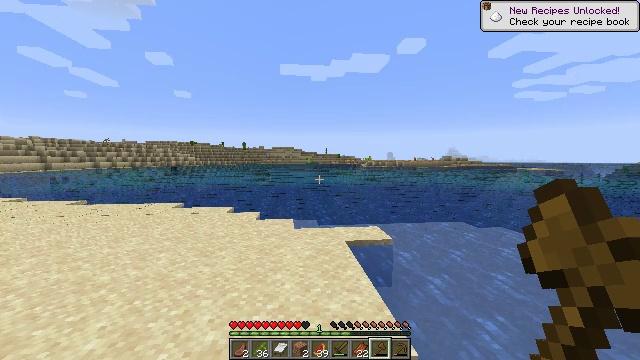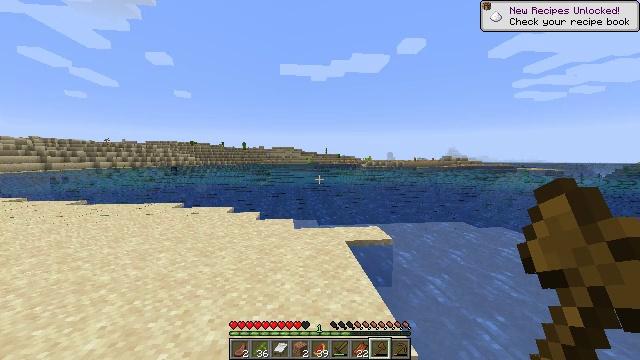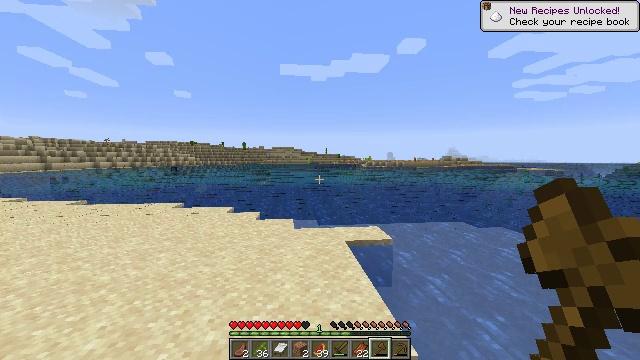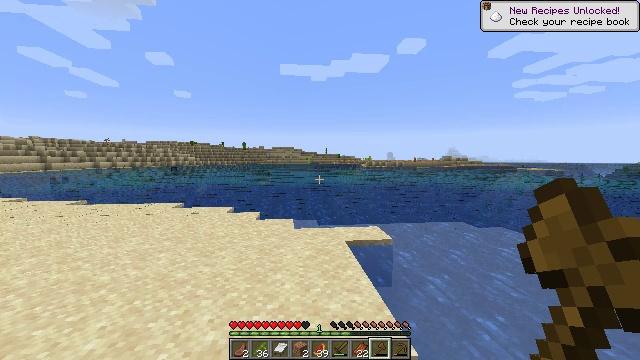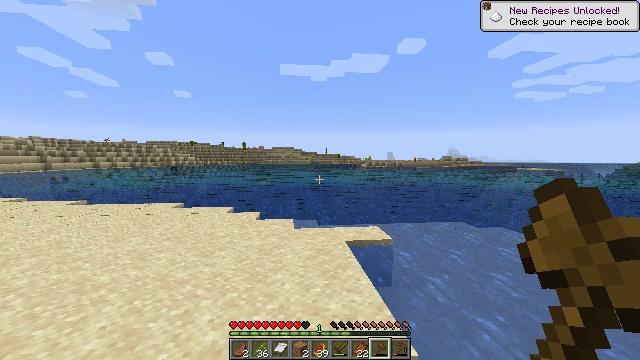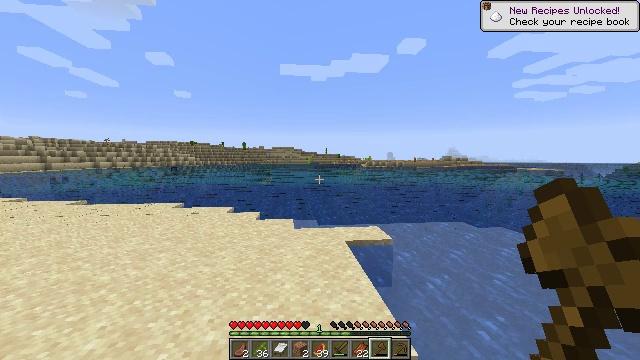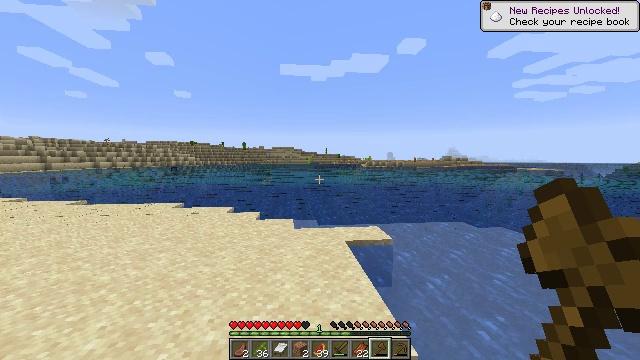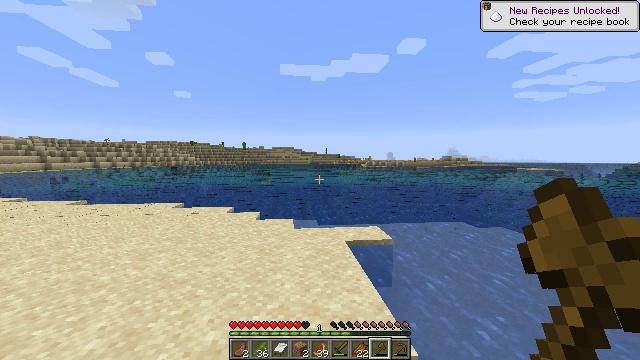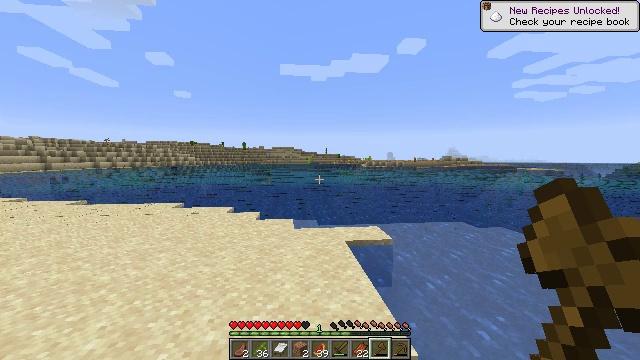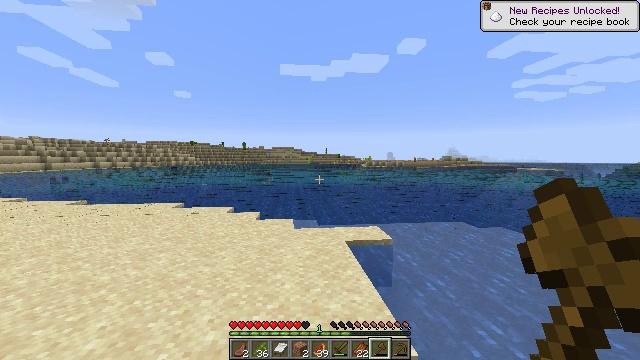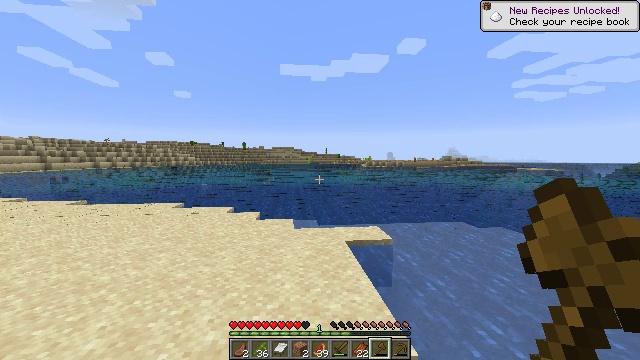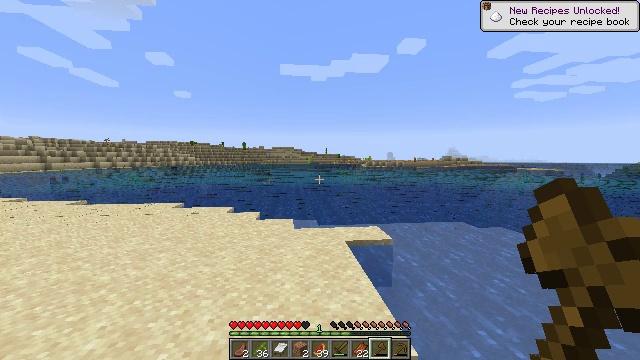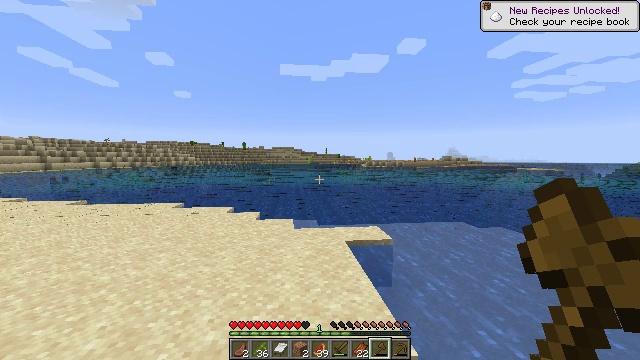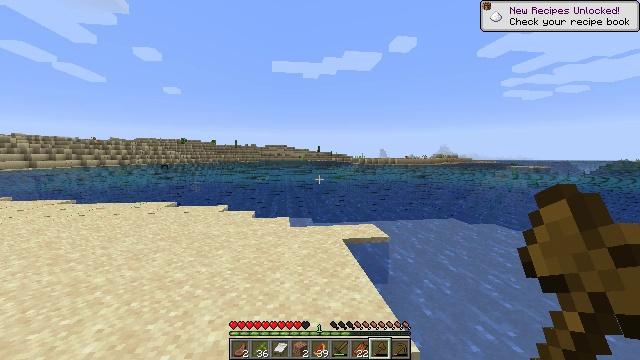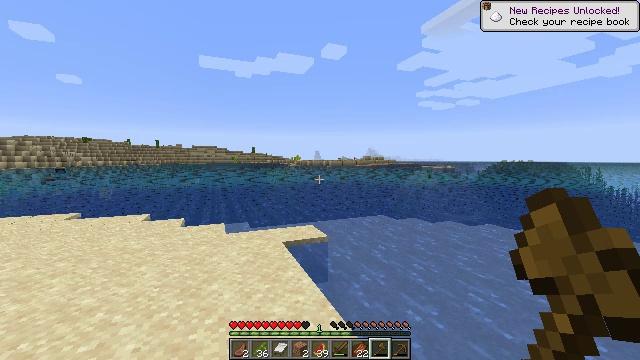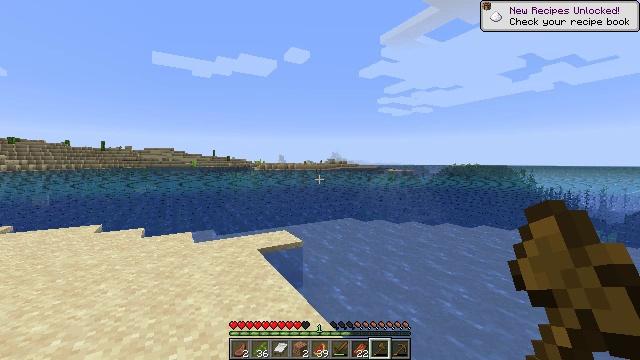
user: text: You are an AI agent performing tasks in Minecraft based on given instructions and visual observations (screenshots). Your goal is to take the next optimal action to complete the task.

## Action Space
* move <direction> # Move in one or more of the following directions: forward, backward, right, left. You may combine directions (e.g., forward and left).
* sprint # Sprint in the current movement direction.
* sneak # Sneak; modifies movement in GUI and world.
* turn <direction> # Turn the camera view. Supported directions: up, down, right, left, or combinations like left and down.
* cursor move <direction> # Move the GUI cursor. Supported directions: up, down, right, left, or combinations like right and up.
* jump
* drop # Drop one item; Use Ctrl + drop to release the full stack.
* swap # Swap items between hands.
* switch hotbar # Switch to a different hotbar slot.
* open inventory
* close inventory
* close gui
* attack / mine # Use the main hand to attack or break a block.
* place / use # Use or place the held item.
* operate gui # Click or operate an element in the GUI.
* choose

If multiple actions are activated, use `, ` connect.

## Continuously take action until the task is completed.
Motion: motion action
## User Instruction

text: Mine cactus from the desert.
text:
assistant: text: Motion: no_op
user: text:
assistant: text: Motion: no_op
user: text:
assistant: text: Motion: no_op
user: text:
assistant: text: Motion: no_op
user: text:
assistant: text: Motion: no_op
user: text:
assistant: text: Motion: no_op
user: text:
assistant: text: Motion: no_op
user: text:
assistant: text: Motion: no_op
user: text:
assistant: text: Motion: no_op
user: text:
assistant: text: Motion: no_op
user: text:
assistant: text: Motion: no_op
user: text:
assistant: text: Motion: no_op
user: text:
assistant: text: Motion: move left, turn right
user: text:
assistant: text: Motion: move left, turn right
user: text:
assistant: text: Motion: move left, turn right
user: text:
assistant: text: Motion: no_op
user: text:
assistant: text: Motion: no_op
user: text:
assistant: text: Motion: no_op
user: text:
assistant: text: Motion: no_op
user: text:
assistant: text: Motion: no_op
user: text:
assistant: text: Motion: no_op
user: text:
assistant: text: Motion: no_op
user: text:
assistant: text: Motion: no_op
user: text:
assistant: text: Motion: no_op
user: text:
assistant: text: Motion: no_op
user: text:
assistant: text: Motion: no_op
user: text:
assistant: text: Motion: no_op
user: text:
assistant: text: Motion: no_op
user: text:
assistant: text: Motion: no_op
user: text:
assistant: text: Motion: no_op